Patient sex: F
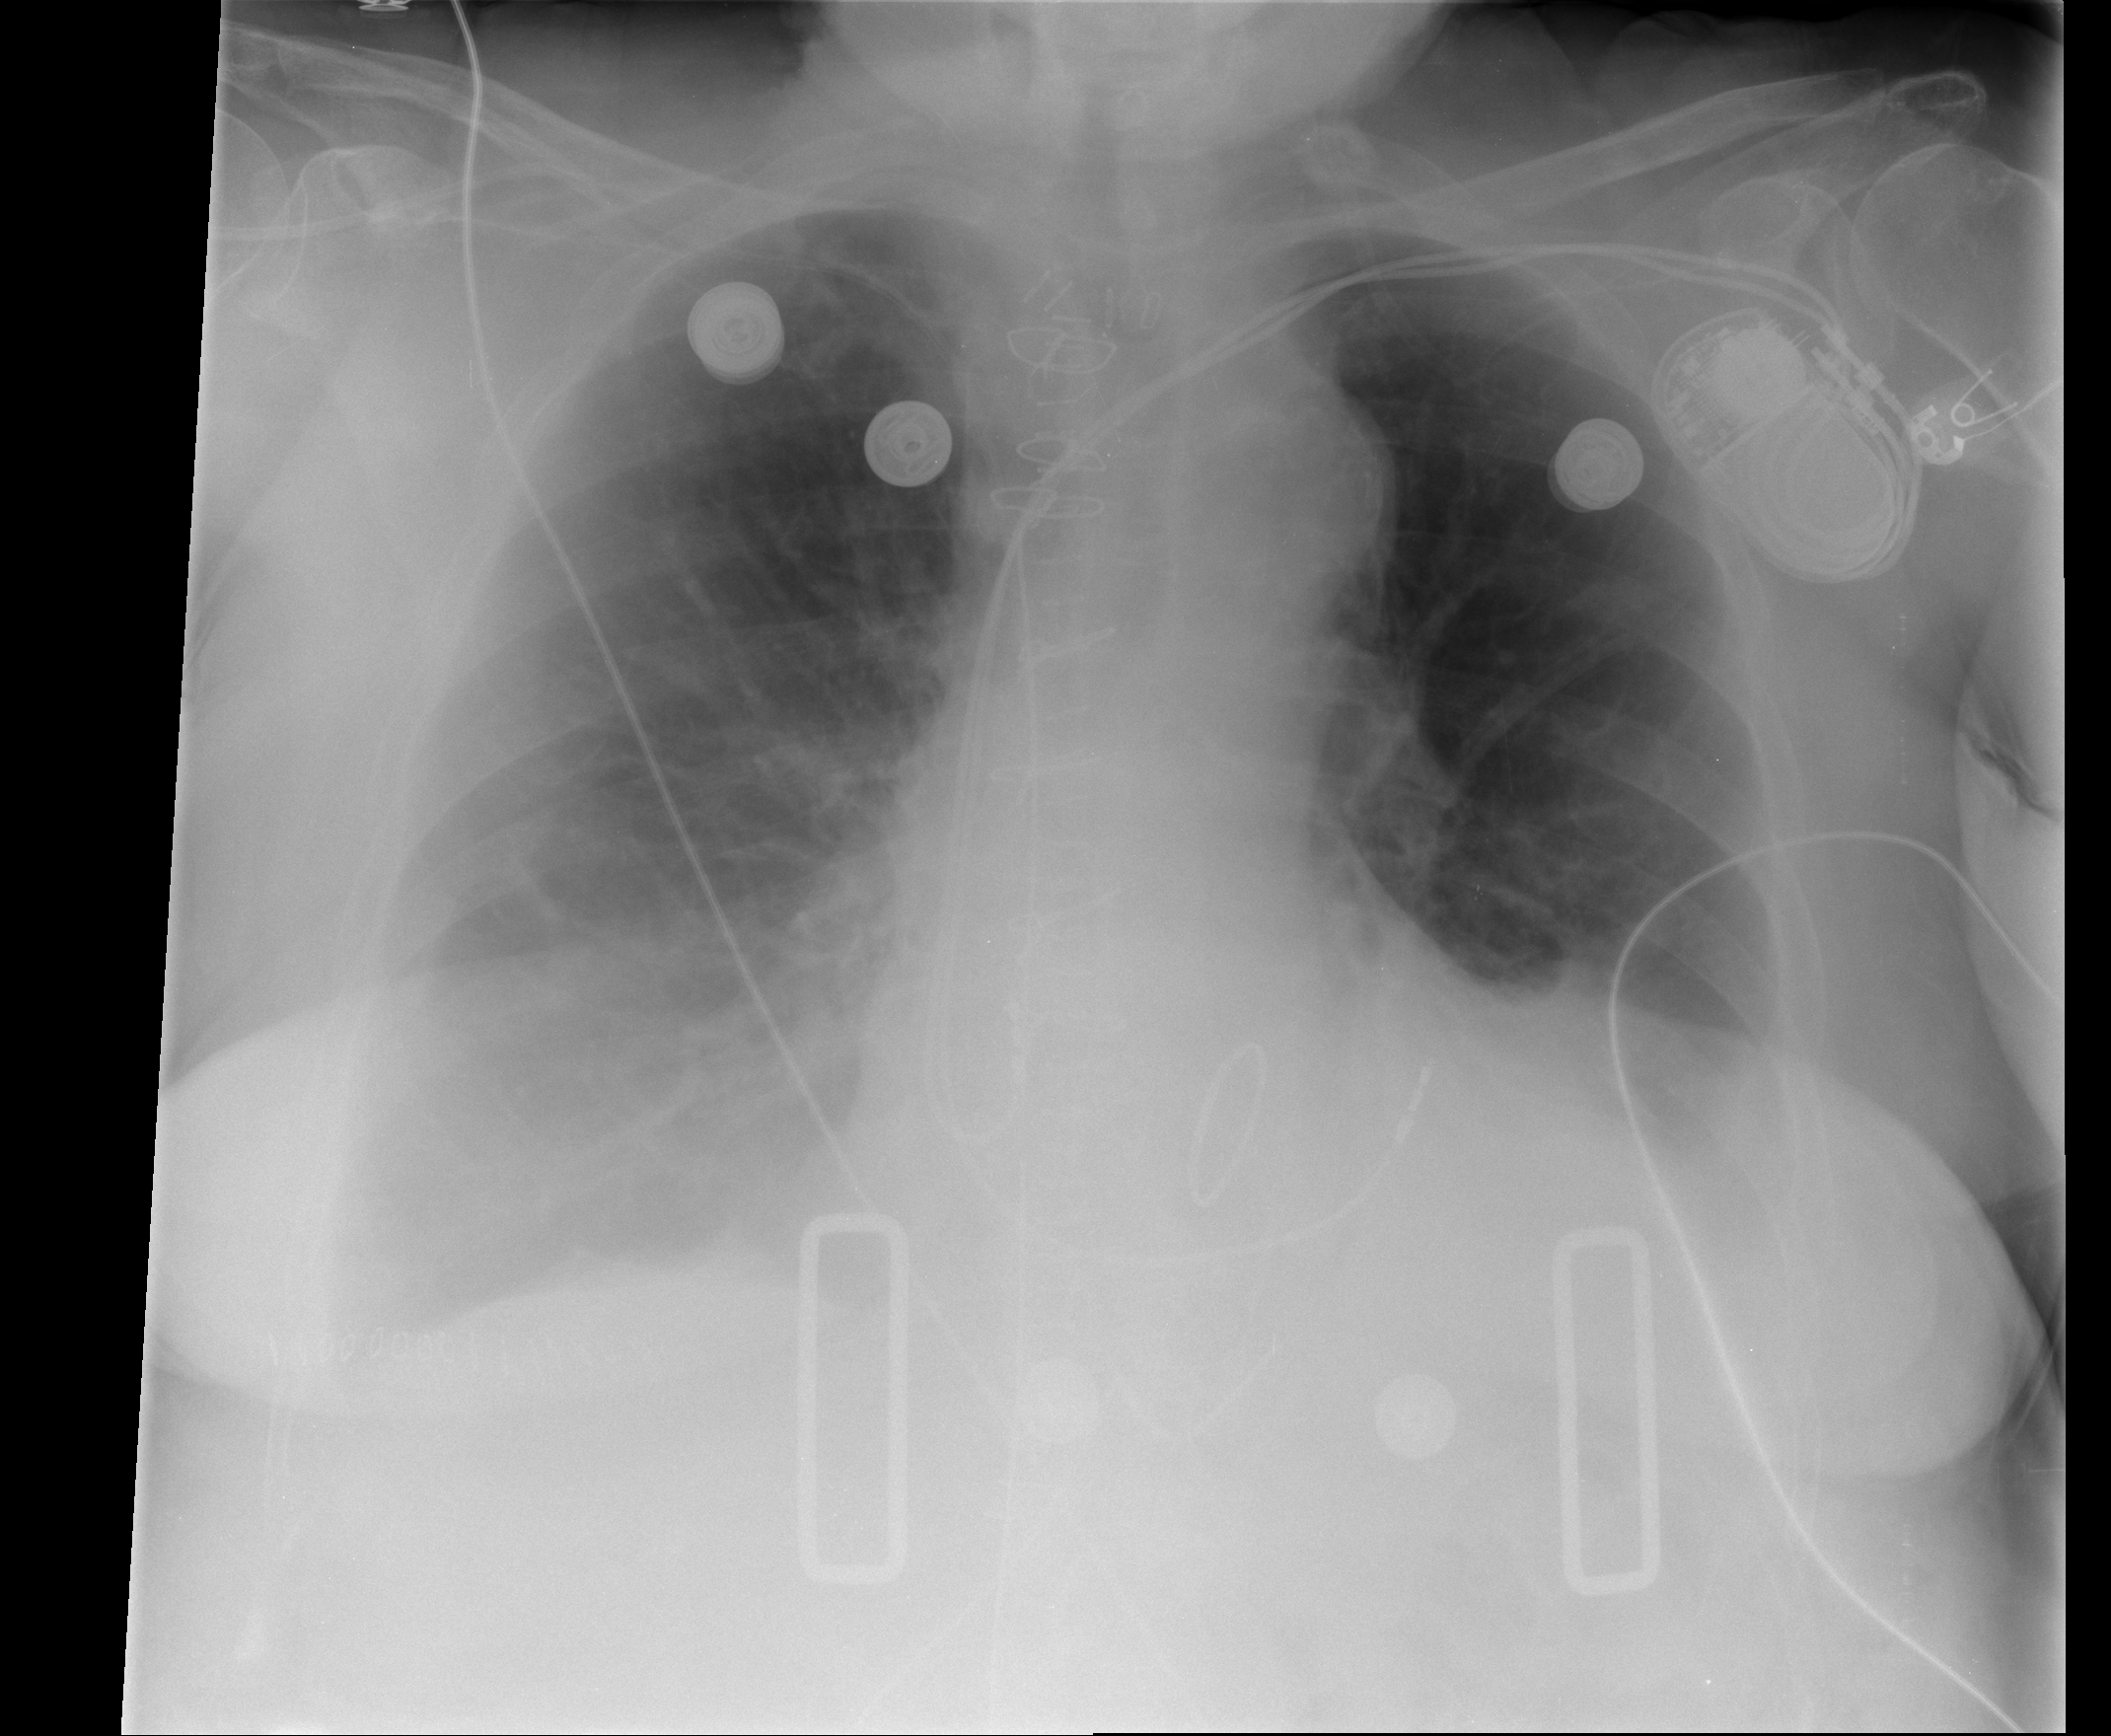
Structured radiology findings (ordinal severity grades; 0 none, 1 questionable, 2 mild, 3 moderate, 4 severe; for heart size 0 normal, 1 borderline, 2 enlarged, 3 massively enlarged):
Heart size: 0
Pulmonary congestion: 0
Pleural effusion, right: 2
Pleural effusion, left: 2
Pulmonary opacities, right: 0
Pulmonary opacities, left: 0
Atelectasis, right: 0
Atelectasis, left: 2